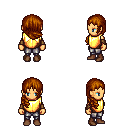
a pixel art fantasy rpg character, female body template, human, tanned skin, gold chest armor, metal pants, brunette right-swept hairstyle, cloth bracers, brown shoes, four views (front, back, left, right), 2x2 character sprite sheet, small pixel art, hard edges, no anti-aliasing